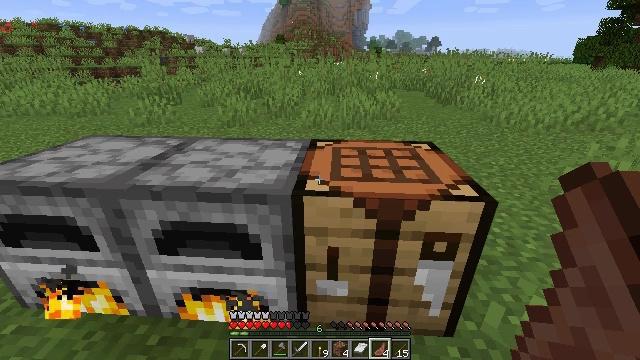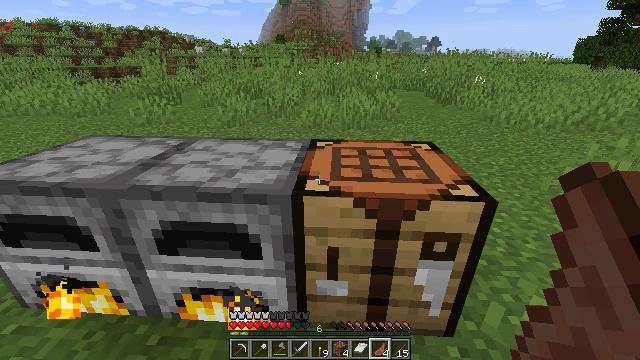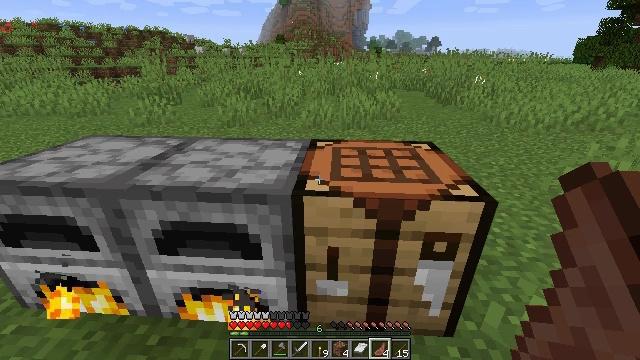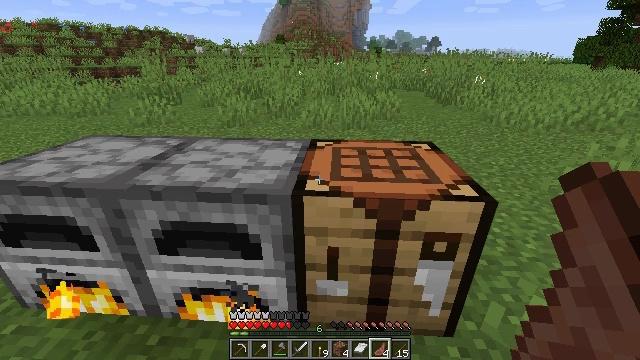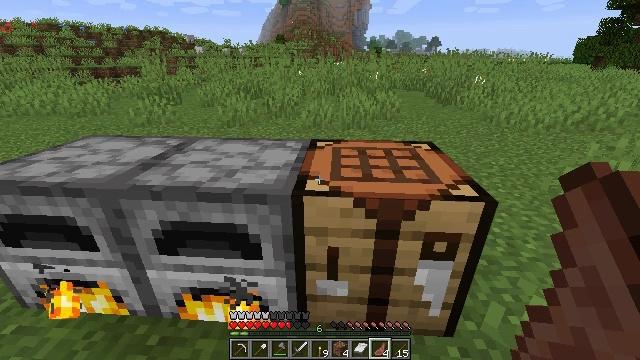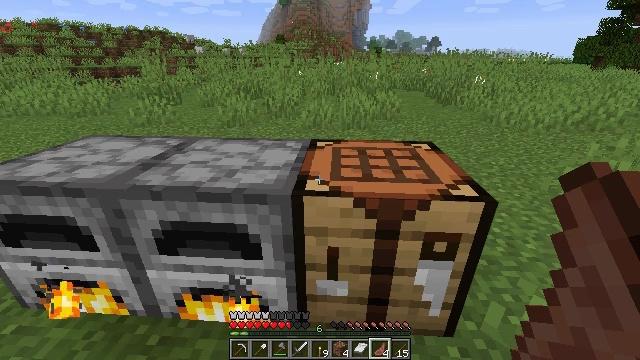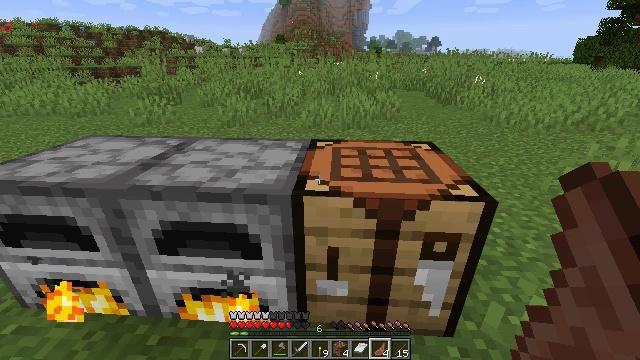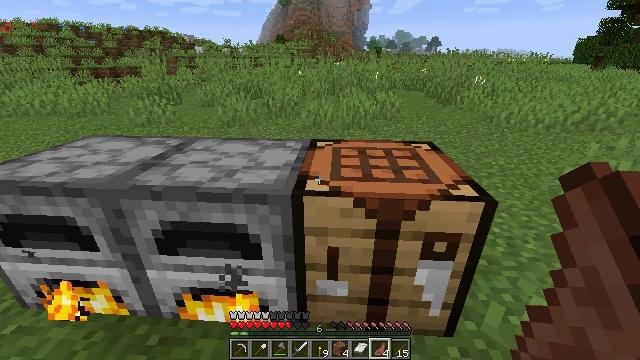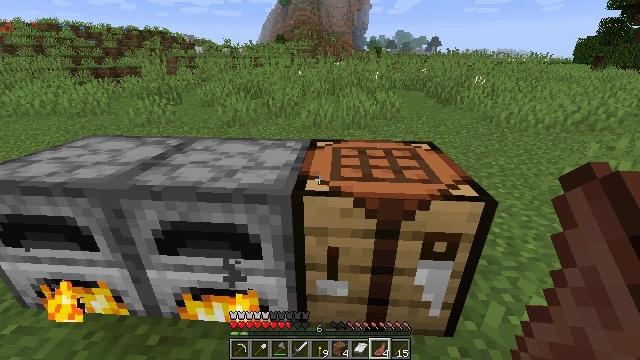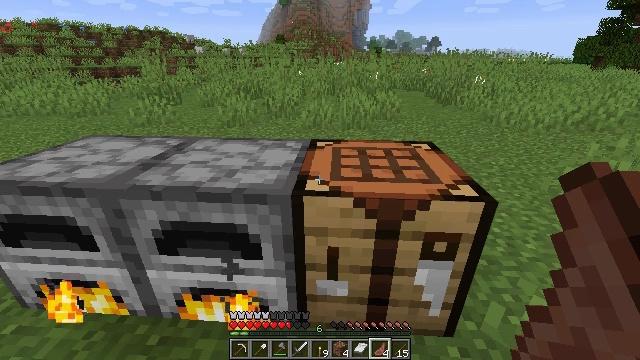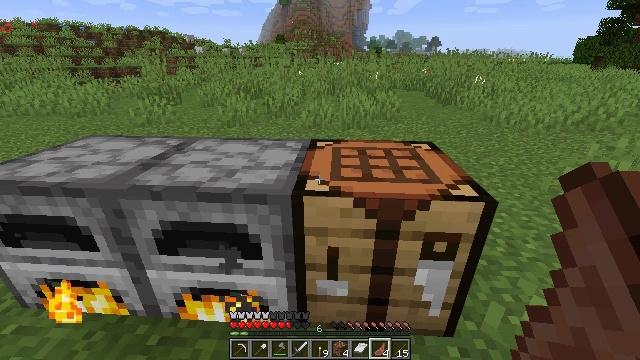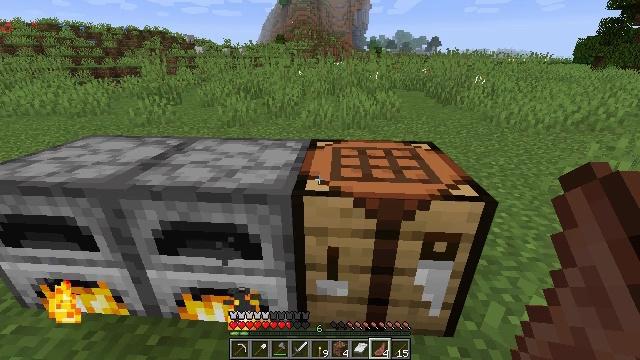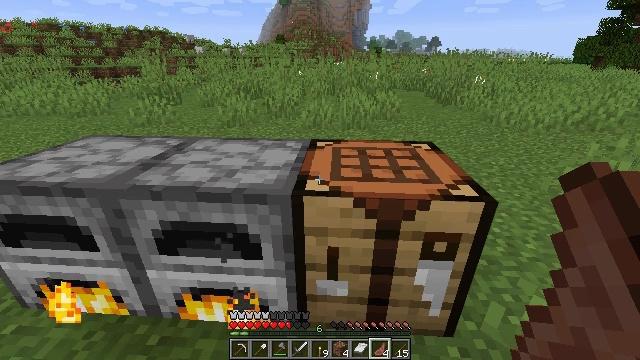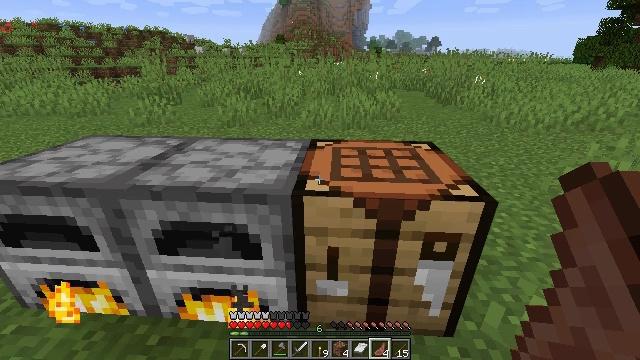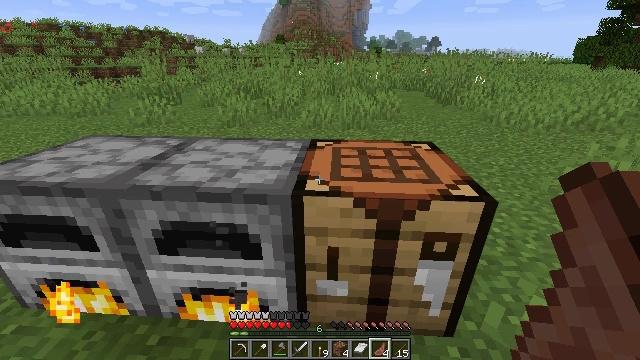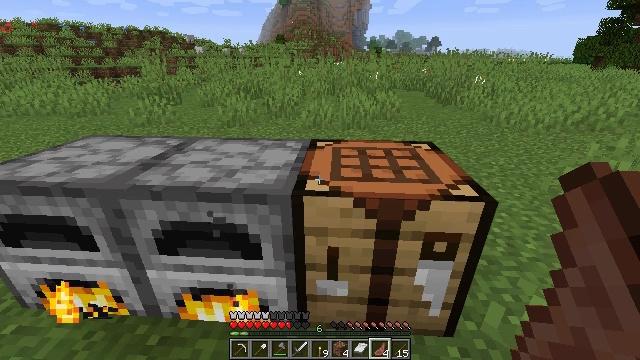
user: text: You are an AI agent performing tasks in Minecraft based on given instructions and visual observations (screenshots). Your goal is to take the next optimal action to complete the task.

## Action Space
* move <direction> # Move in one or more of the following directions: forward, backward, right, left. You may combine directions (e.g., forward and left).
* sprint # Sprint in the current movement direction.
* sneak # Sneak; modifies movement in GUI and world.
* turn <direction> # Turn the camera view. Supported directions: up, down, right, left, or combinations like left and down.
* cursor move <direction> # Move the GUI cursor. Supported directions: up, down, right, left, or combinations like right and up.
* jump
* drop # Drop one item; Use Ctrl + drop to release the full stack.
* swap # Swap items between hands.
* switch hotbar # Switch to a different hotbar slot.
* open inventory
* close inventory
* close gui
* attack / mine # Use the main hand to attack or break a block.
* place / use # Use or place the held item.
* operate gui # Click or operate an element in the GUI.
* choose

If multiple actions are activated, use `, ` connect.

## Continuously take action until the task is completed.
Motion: motion action
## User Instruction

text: Combat the zombie villager.
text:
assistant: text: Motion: no_op
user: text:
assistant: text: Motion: no_op
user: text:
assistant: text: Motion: no_op
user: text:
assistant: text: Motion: no_op
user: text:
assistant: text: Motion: no_op
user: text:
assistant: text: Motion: no_op
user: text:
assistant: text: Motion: no_op
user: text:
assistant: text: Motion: no_op
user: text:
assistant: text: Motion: no_op
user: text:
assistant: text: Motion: no_op
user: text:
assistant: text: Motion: no_op
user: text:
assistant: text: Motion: no_op
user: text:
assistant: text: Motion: no_op
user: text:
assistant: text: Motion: no_op
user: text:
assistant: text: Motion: no_op
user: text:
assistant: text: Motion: no_op
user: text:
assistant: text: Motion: no_op
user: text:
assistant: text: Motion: no_op
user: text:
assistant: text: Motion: no_op
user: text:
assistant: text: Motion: no_op
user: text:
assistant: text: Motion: no_op
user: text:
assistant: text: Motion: no_op
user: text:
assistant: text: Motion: no_op
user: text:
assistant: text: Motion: no_op
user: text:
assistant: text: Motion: no_op
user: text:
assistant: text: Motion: no_op
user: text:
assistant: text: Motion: no_op
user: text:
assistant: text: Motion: no_op
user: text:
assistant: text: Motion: no_op
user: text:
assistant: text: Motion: no_op